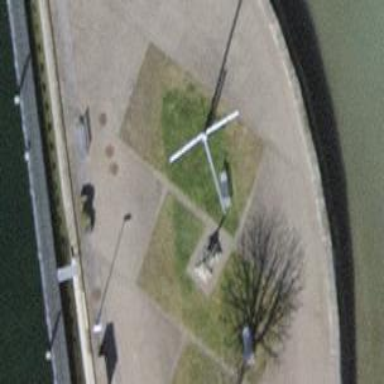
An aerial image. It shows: Historic cannon.